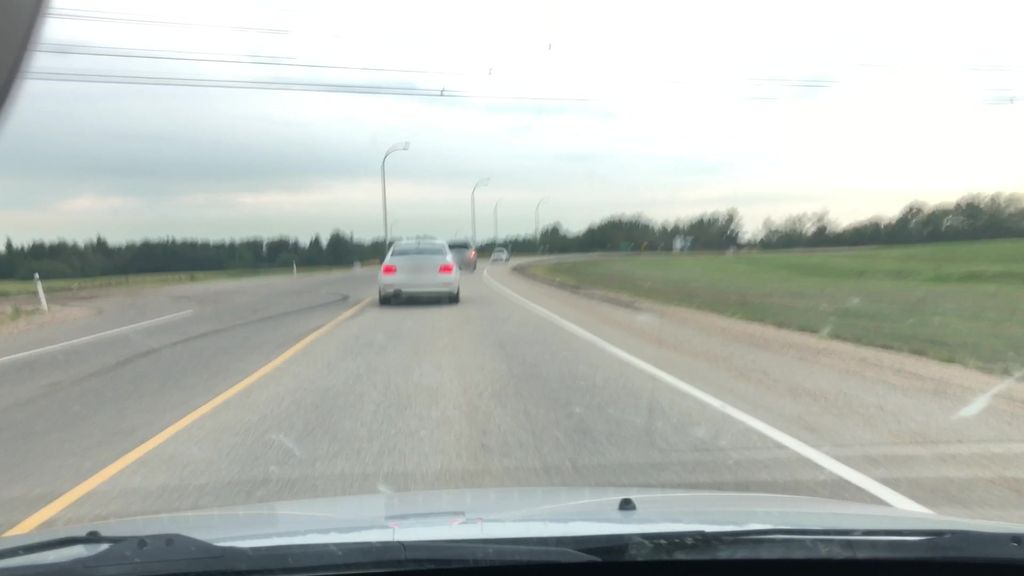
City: edmonton